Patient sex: M
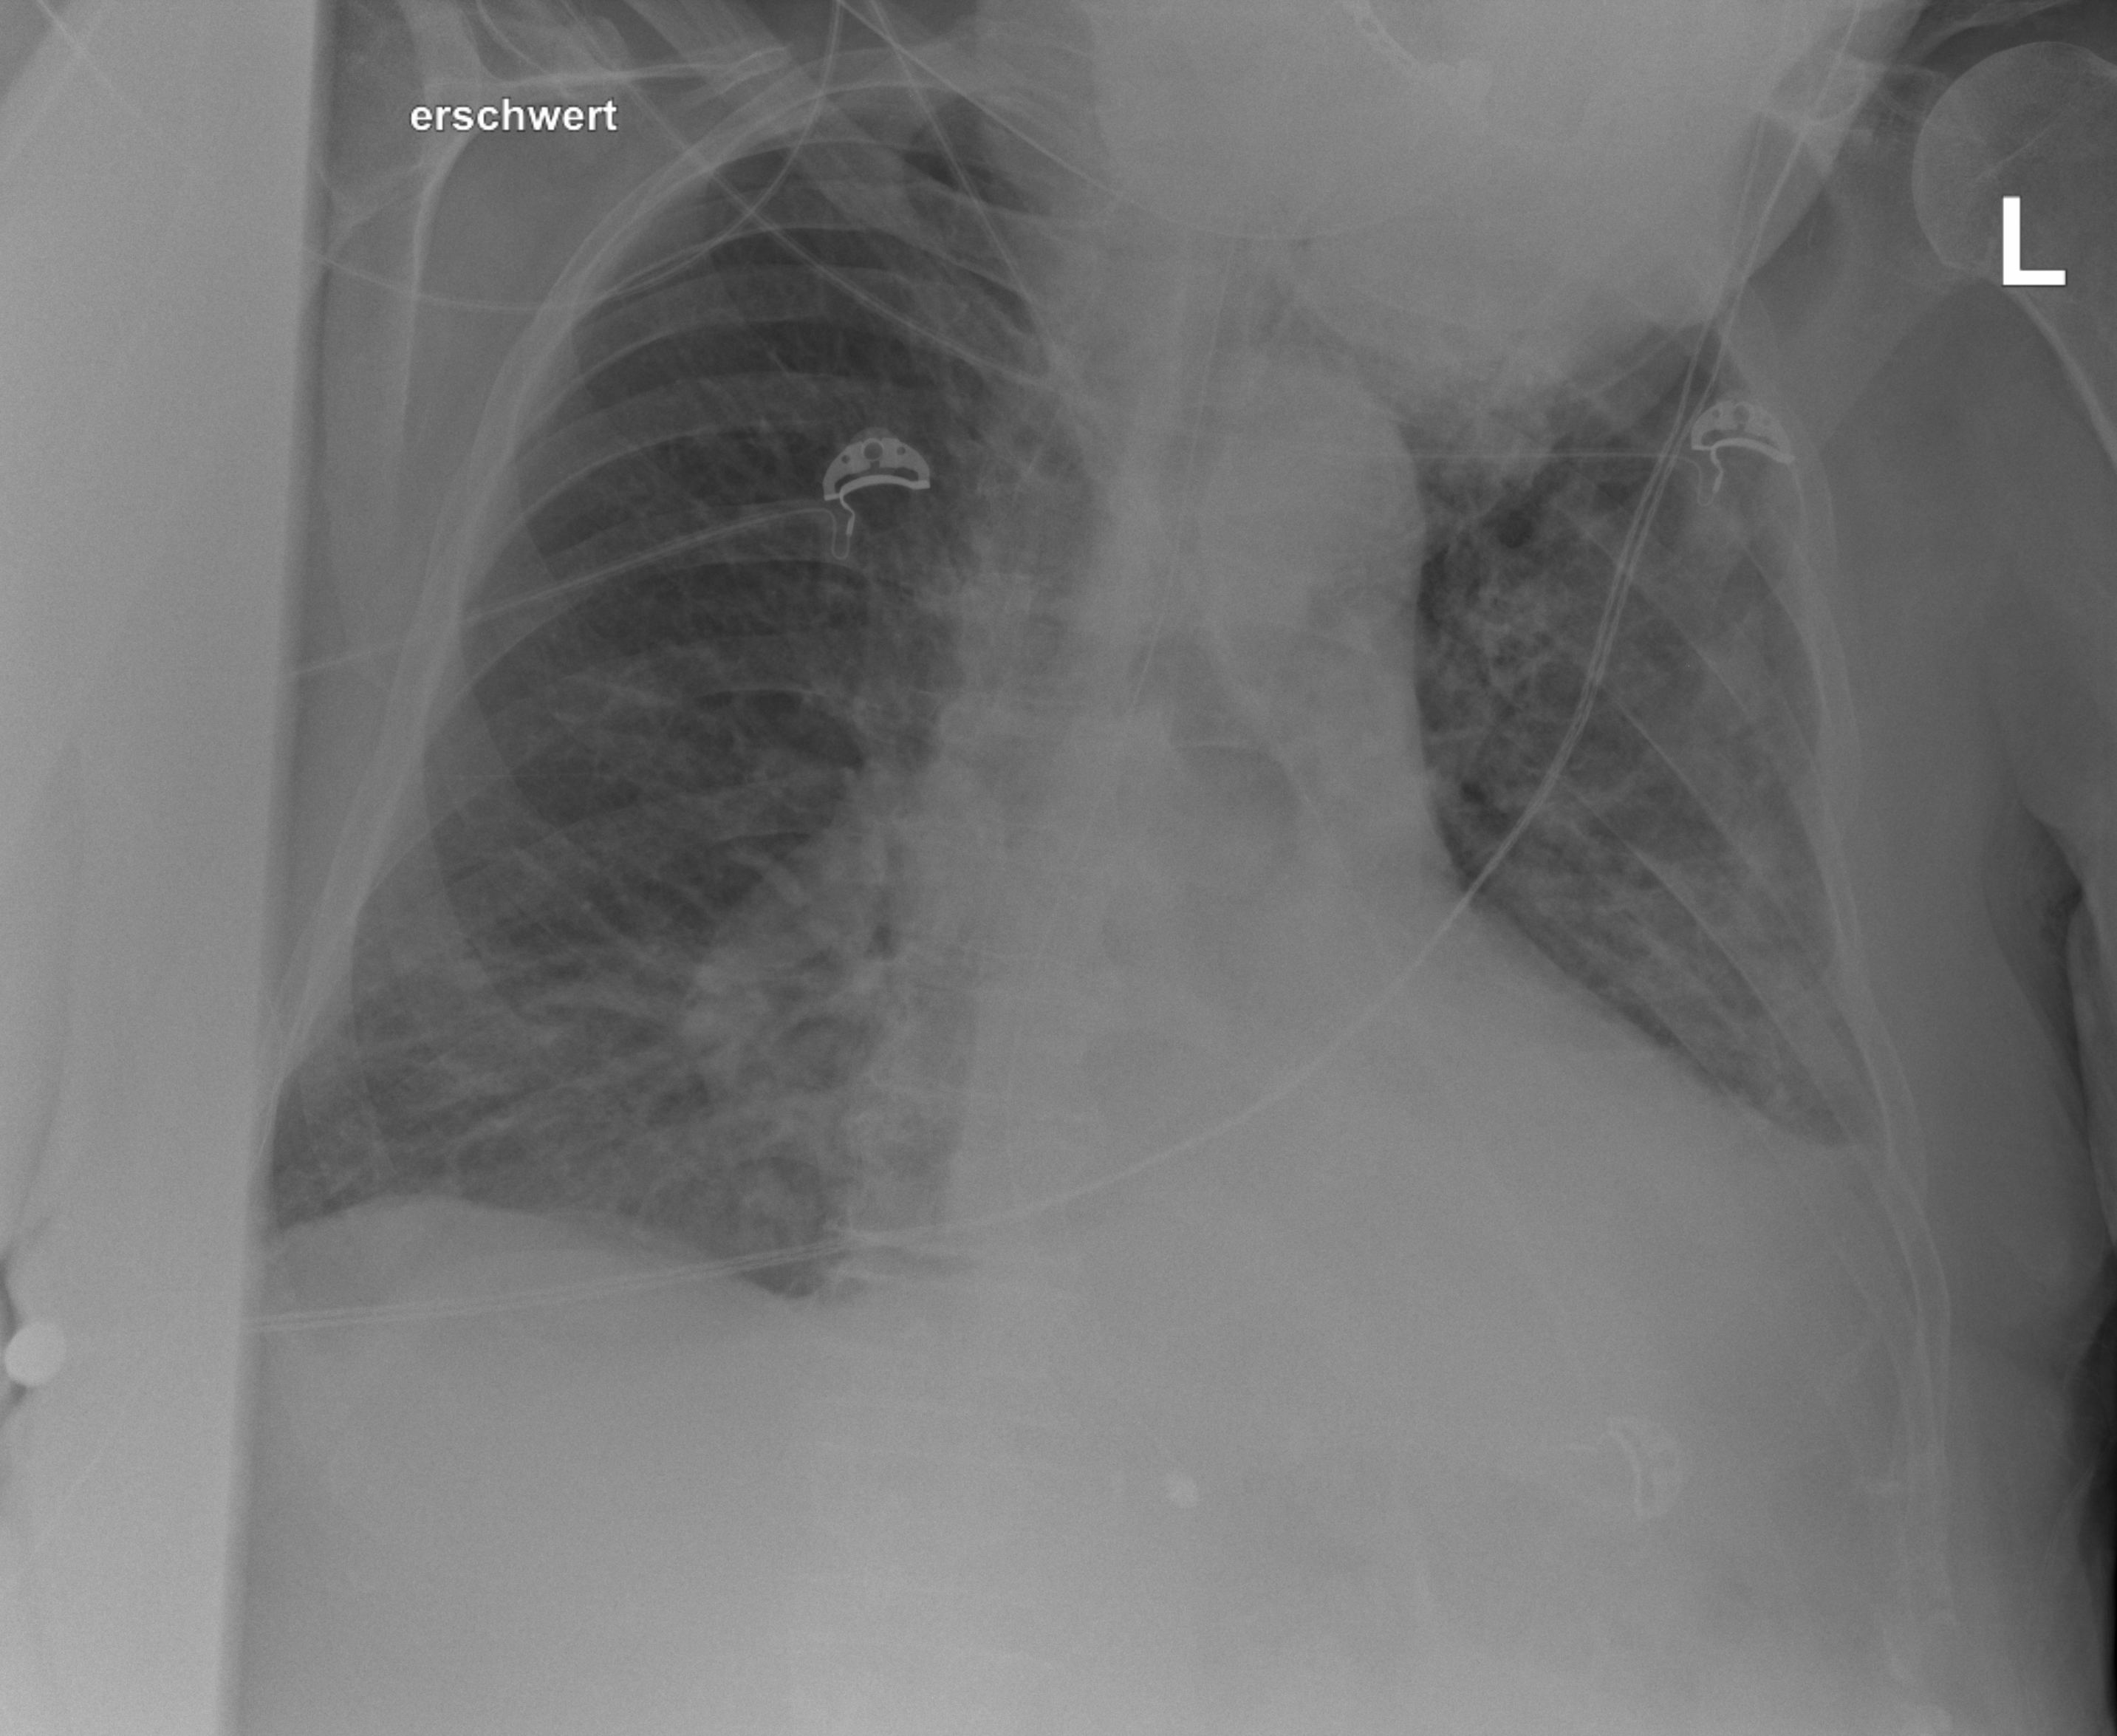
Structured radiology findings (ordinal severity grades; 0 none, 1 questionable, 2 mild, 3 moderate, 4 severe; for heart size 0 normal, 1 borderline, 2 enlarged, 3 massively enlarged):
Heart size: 2
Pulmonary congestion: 2
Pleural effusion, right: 0
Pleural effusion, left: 3
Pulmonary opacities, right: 1
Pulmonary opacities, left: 2
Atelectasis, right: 0
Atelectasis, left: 3